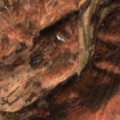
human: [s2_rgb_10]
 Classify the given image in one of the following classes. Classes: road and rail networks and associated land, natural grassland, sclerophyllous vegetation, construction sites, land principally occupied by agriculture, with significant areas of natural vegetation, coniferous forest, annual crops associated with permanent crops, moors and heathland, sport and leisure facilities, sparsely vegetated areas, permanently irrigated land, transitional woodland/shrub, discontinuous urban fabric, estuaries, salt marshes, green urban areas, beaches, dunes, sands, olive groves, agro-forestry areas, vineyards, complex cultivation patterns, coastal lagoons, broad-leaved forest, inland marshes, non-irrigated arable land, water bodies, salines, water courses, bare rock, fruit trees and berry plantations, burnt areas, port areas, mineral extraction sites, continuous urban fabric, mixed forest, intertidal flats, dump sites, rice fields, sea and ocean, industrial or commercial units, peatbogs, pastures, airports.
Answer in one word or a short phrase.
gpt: pastures, complex cultivation patterns, broad-leaved forest, transitional woodland/shrub